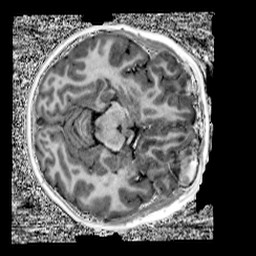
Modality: UNIT1
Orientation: axial
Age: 9
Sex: female
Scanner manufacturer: siemens
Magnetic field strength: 3 T
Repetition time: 4 s
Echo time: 0.00303 s